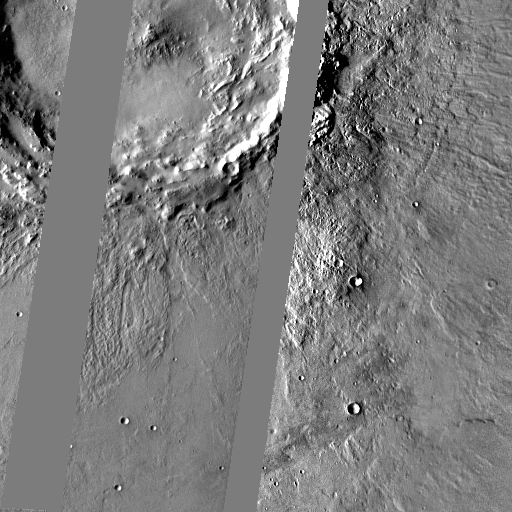
Crater classes present: Background, Other